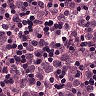
Metastatic tissue present: yes